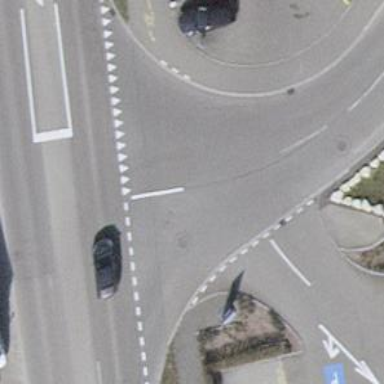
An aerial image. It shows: Road with "give way" sign.